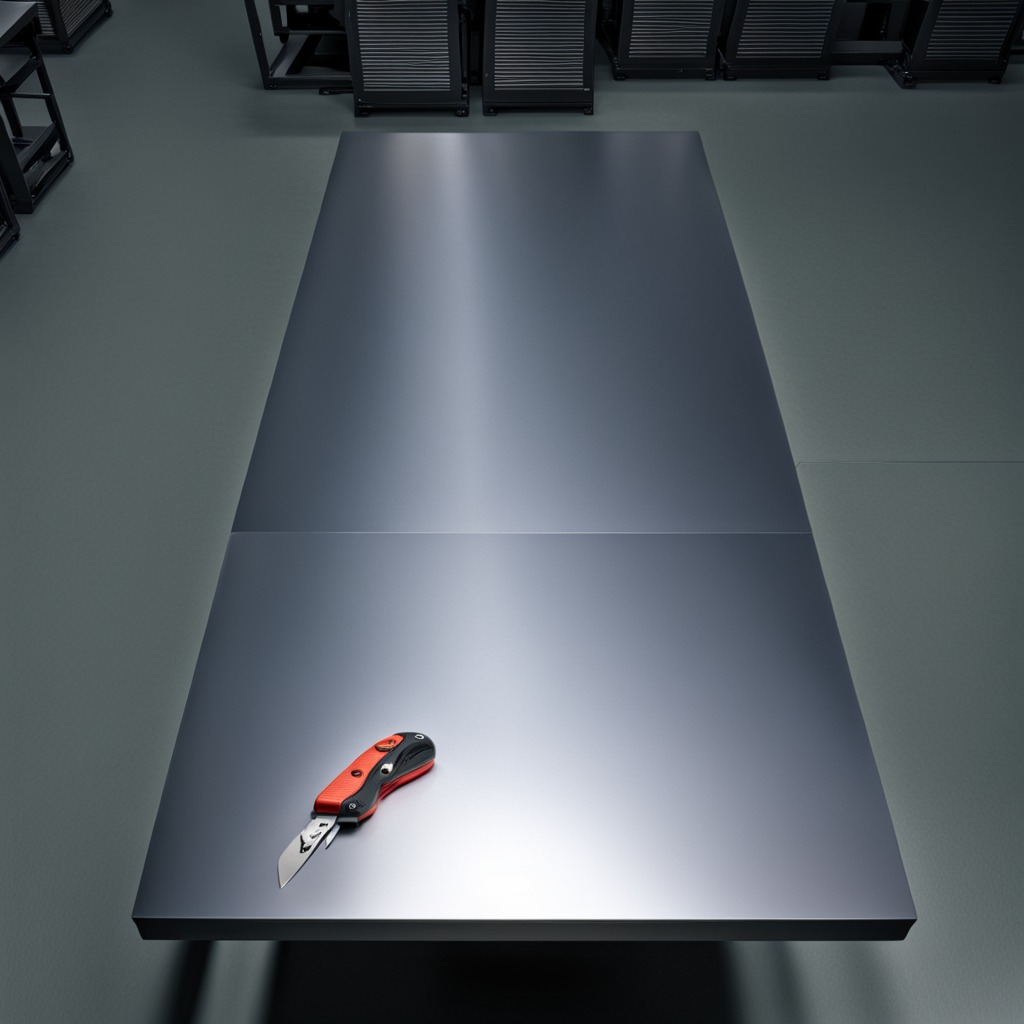
A utility knife is lying on the clean empty table in the basement in the evening.